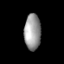
Tissue: lung
Cell type: Fibroblasts
Senescence score: 0.5777
Nuclear area (px): 583
Mean DAPI intensity: 153.782